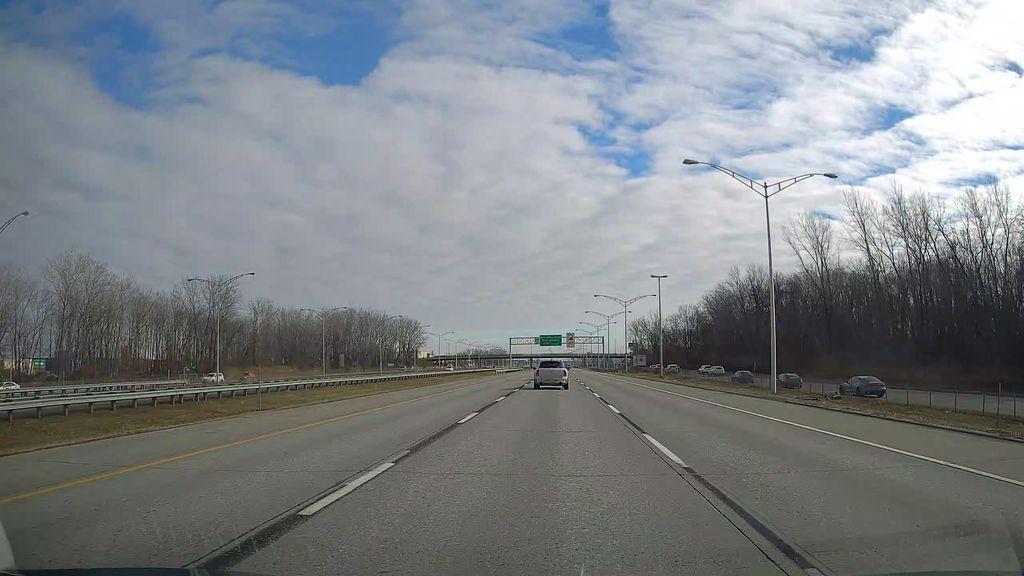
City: montreal